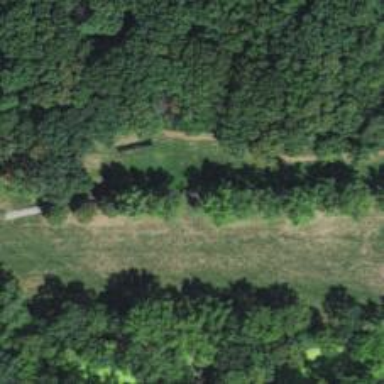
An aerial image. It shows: Service road used as golf cart path.